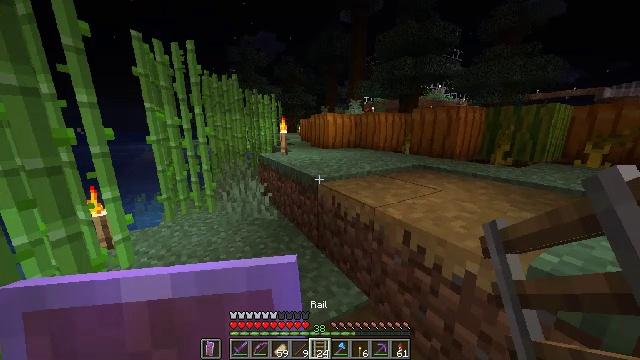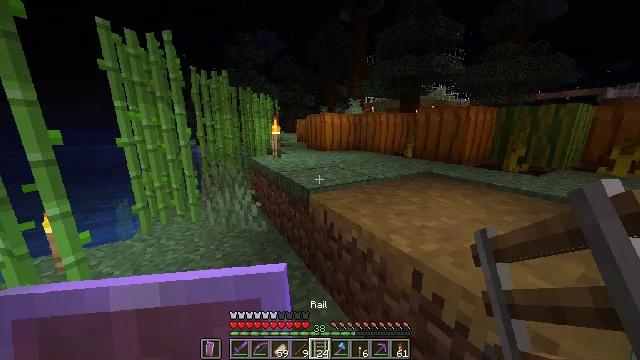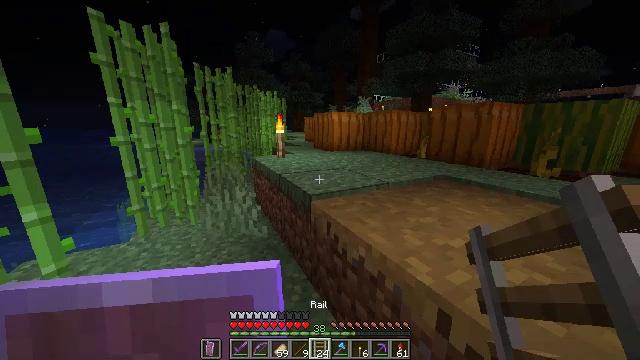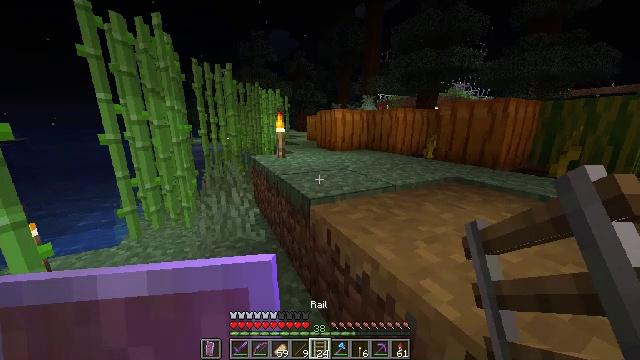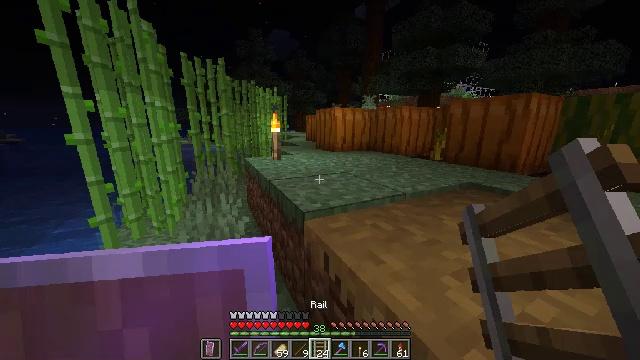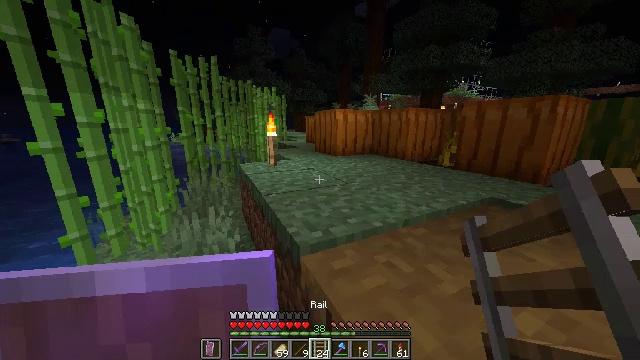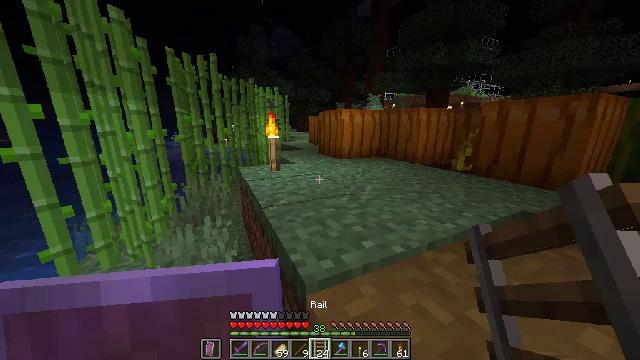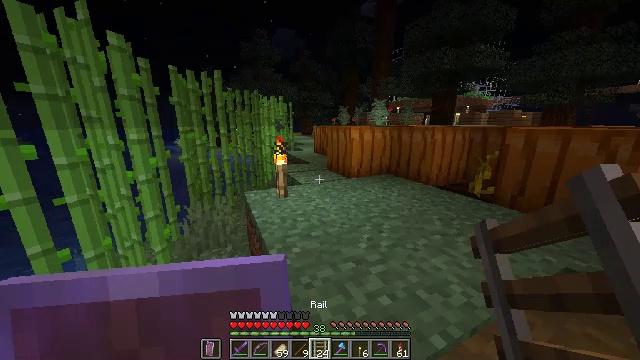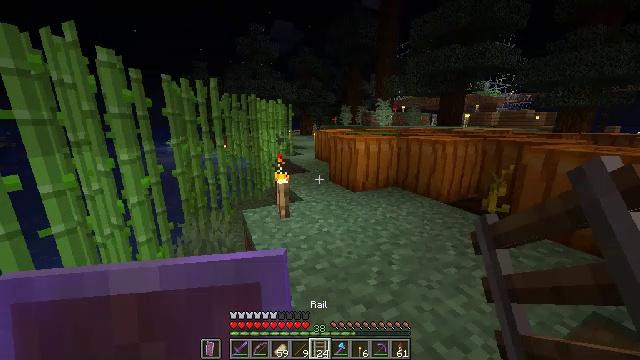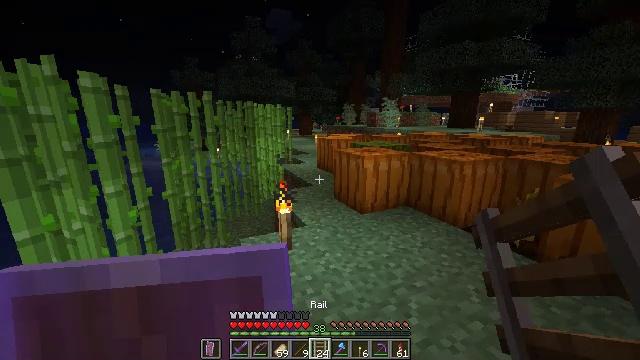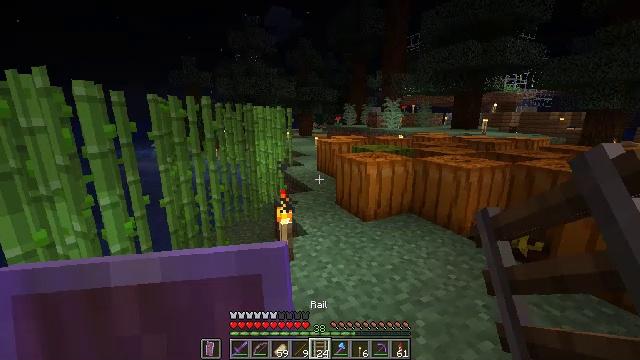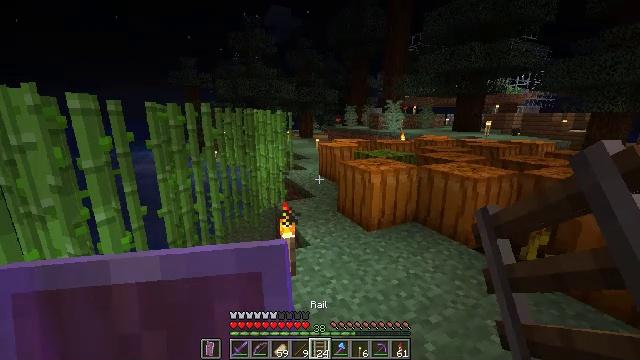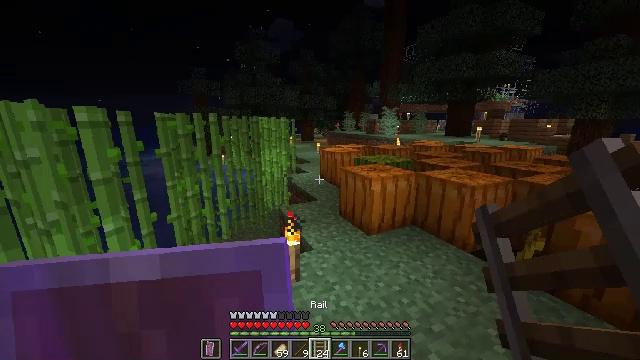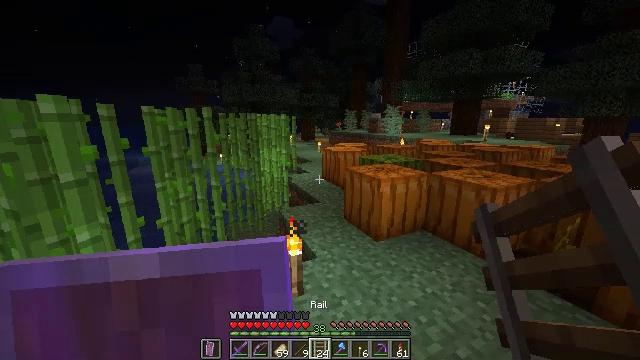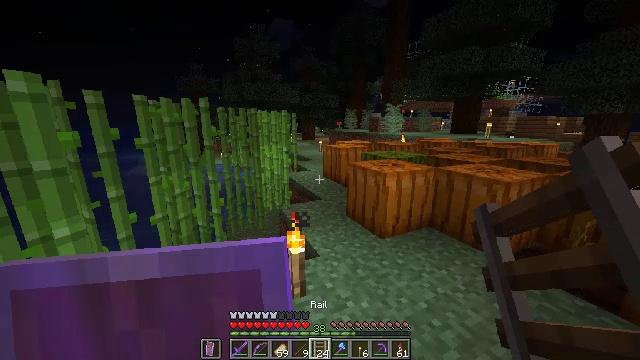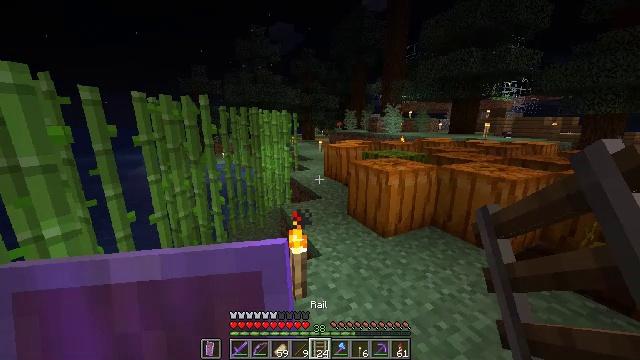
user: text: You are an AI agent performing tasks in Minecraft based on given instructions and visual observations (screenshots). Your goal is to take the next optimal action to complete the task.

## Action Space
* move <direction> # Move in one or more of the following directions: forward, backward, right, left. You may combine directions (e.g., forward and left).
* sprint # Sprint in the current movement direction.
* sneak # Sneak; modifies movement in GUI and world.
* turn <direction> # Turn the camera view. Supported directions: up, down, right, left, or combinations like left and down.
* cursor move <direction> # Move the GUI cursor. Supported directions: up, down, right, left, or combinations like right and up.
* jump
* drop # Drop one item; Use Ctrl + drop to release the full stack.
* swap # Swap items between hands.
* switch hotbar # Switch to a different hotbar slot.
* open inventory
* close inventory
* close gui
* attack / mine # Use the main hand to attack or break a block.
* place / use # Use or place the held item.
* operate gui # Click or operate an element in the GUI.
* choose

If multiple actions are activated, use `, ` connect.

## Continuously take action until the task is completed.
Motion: motion action
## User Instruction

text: Break the rail off the ground.
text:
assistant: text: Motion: move forward, sprint
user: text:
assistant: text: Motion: move forward, sprint, turn left
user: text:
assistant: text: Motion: move forward, sprint
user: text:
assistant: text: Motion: move forward, sprint
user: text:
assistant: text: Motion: move forward, sprint
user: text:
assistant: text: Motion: move forward, sprint
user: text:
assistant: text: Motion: move forward, sprint, jump
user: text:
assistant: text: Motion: move forward, sprint, jump
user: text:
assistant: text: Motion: move forward, sprint, jump
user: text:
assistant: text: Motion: move forward, sprint, jump
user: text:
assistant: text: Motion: move forward, sprint, jump
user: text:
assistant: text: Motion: move forward, sprint
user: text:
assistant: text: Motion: move forward, sprint
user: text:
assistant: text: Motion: move forward, sprint
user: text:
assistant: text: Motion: move forward, sprint
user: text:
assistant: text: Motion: move forward, sprint
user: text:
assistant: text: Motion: move forward, sprint
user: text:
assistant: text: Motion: move forward, sprint
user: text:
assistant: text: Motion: move forward, sprint
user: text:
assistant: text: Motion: move forward, sprint
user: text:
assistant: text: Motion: move forward, sprint
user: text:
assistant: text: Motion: move forward, sprint
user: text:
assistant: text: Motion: move forward, sprint, jump
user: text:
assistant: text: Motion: move forward, sprint, jump
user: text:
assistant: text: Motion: move forward, sprint, jump
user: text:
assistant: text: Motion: move forward, sprint, jump
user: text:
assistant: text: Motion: move forward, sprint, jump
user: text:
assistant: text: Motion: move forward, sprint
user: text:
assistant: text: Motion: move forward, sprint
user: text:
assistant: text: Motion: move forward, sprint